Question: '''
.Model small
.stack 64
.data
mesg db "What is your name? ",'$'
.code
Main PROC far
mov ax,@data
mov ds,ax
; clear the screen
mov ax,0600h
mov cx,0
mov dx,184FH
int 10h
; change to text mode
mov ax,3
int 10h
; place cursor on row=15 col=20
mov ah,2
mov dx,1521
int 10h
; Prompt Mesg into the screen
mov ah,09
mov dx,offset mesg
int 21h
Main ENDP
end Main
'''

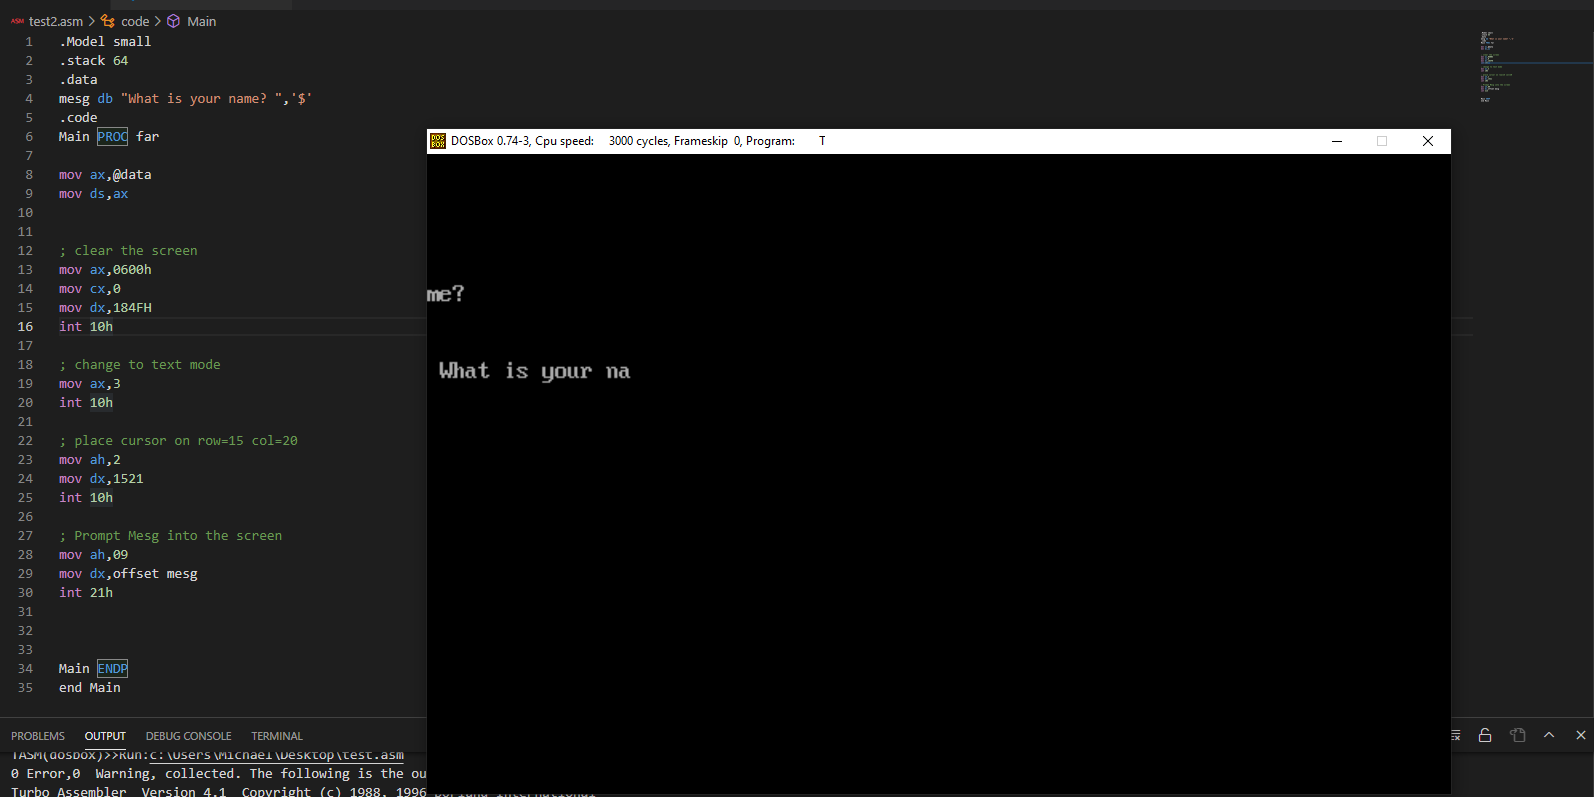
Answer: Your code is invoking what C users would call "undefined behaviour". It seems like you accidentally forgot the 'h' in your constant and now you are curious why your program behaves the way it does. As you calculated yourself in the comments, you told the BIOS to put the cursor into column 241. With the video BIOS in your PC (emulator), this works as expected until column 255, that is for 15 characters. When the BIOS increments the cursor column from 255 to 0, it notices the carry and applies an emergency fixup: it injects a newline (as it also would have injected a newline when it increments the cursor column from 79 to 80 in 80 character modes). This makes the cursor jump from row 5, column 256 to row 6, column zero.
You should be aware that printing a string using the DOS function invokes the console output driver (INT 29) for every single character, and the console output driver forwards each character individually to the BIOS "print TTY character" service (INT 10, AH=0E). Each character printing needs to load the current cursor position, print a single character and update the cursor position. The cursor position is the only state held between the printing the characters. That's why the string is not just printed character by character to the screen position indicated by your invalid cursor position, but it jumps to a completely different (but now validly described) position after printing a couple of characters.